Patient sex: M
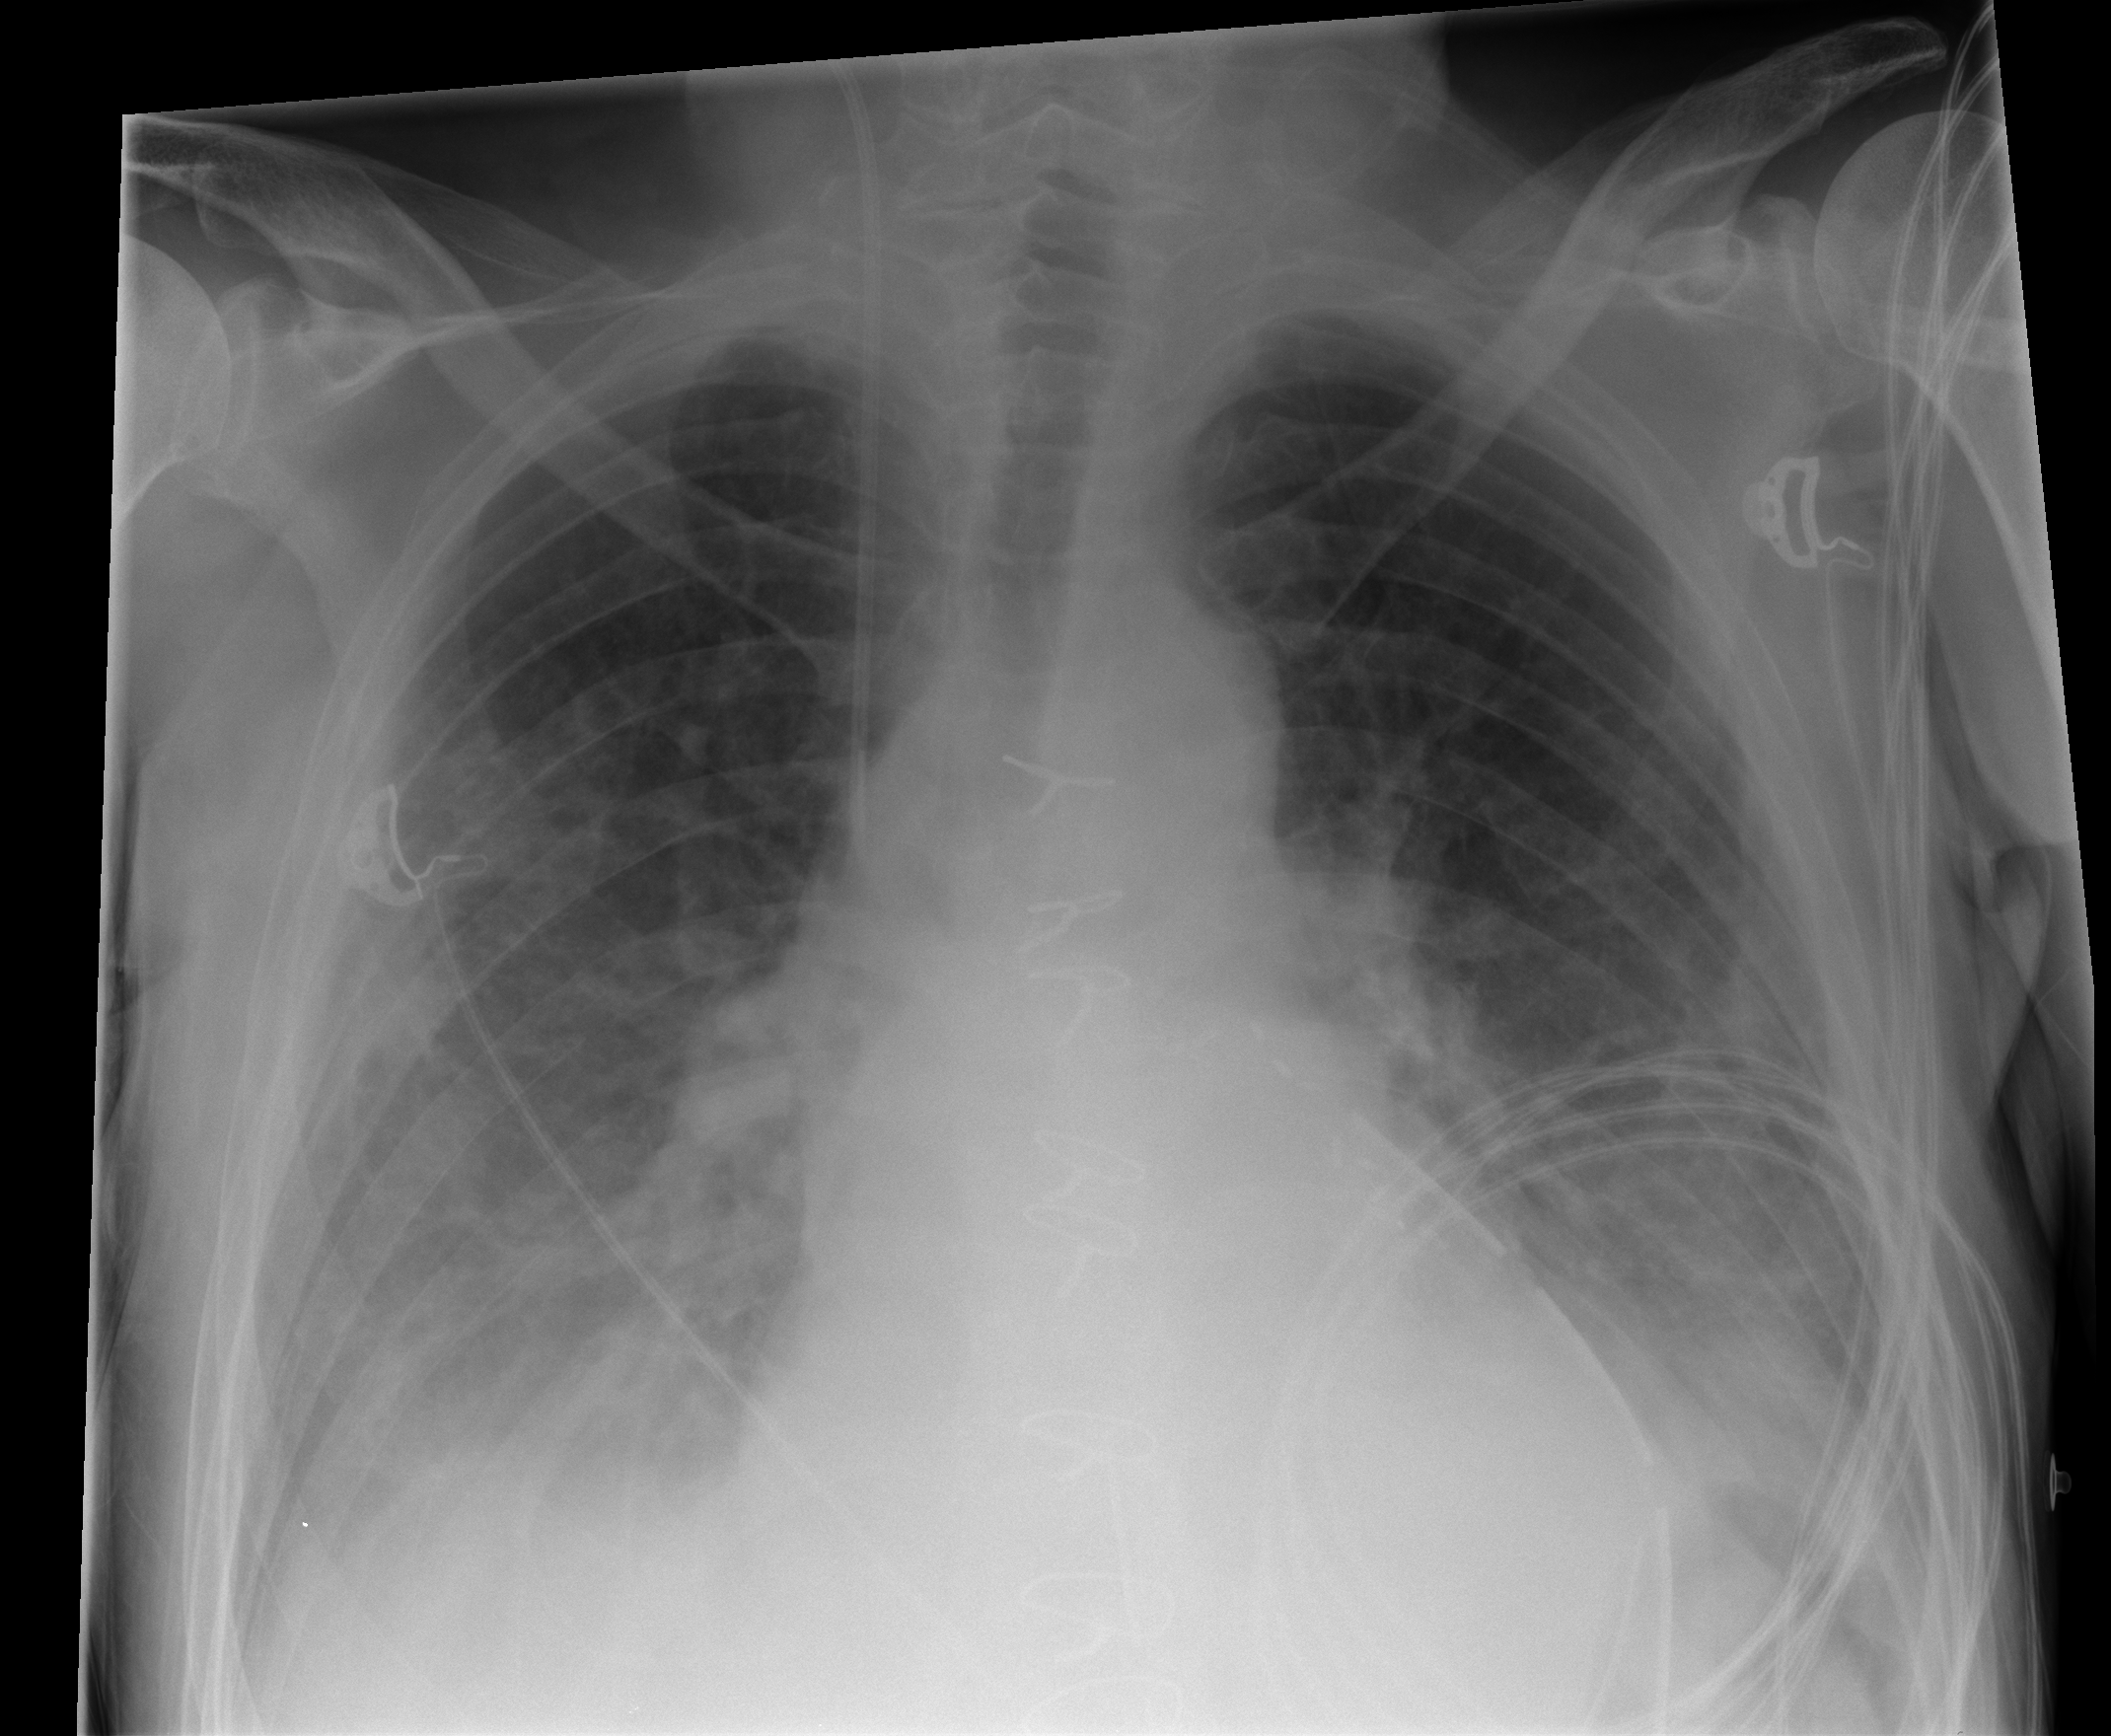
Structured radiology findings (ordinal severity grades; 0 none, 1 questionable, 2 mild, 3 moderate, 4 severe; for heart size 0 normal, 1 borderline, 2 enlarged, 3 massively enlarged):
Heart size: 0
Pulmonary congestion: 2
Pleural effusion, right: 2
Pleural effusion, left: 1
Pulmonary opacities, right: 2
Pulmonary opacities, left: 0
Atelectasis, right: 2
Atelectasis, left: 2